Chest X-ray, AP view. Patient: 42 years old, sex M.
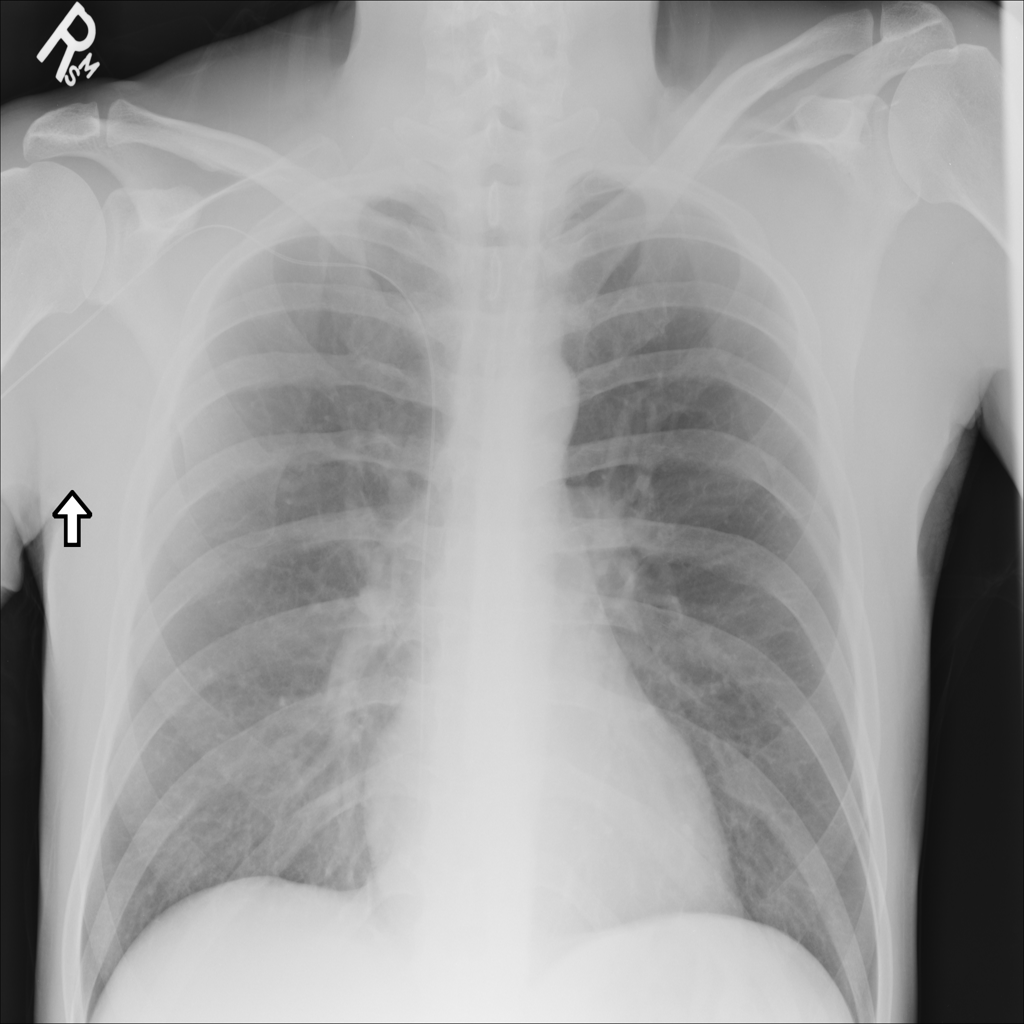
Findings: No Finding